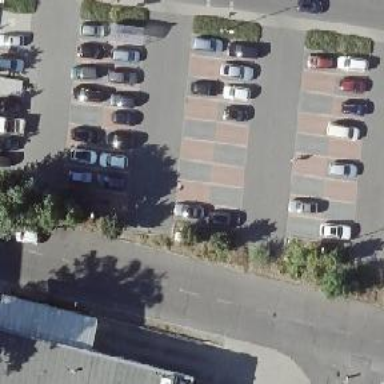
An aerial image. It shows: Asphalt parking aisle road.